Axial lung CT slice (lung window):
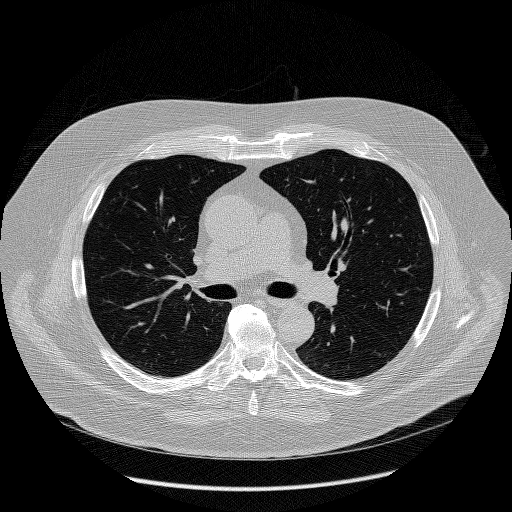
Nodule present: no